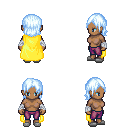
a pixel art fantasy rpg character, female body template, human, dark skin, yellow cape, magenta pants, white cyan long bangs hairstyle, white cloth bandages, white slippers, four views (front, back, left, right), 2x2 character sprite sheet, small pixel art, hard edges, no anti-aliasing